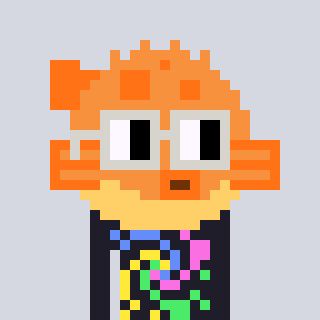
a pixel art character with square light gray glasses, a pufferfish-shaped head and a grayscale-colored body on a cool background